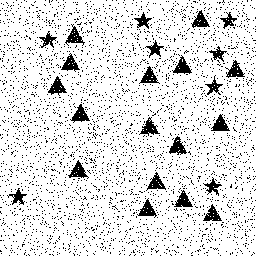
Squares: 0
Triangles: 16
Stars: 8
Total shapes: 24